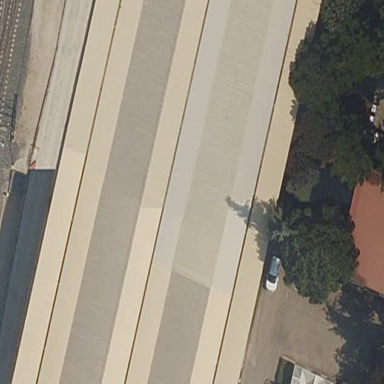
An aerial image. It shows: View of roof of building.